Question: How can i allow opacity to a div and not the background image?
On an ajax request, the following class is applied to a selected div. All contents of that div become opaque. However, the background ajax loading indicator also becomes opaque. How can i make it that the background image does not become opaque?
'''
.ajax-mask
{
opacity: 0.5;
filter: alpha(opacity=50);
background: url('/Images/Ajax/Ajax.gif') no-repeat center center;
}
'''
Here is a printscreen showing what it currently looks like. The mask is applied and the indicator should be bright red.

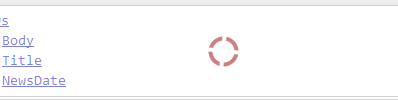
Answer: Well, I can't think of any ways to do this by using only the single element that already exists without using a CSS3 solution... You're already using JavaScript, so maybe you could create a box that contains that loading image in the background at the bottom of the page and hide it, then position it in the center of the division and un-hide it?
Anyways, here's the <URL> I came up with:
'''
.ajax-mask {
position: relative;
}
.ajax-mask:after {
background: rgba(255, 255, 255, 0.5) url('/Images/Ajax/Ajax.gif') no-repeat center center;
content: " ";
position: absolute;
top: 0; right: 0; bottom: 0; left: 0;
}
'''